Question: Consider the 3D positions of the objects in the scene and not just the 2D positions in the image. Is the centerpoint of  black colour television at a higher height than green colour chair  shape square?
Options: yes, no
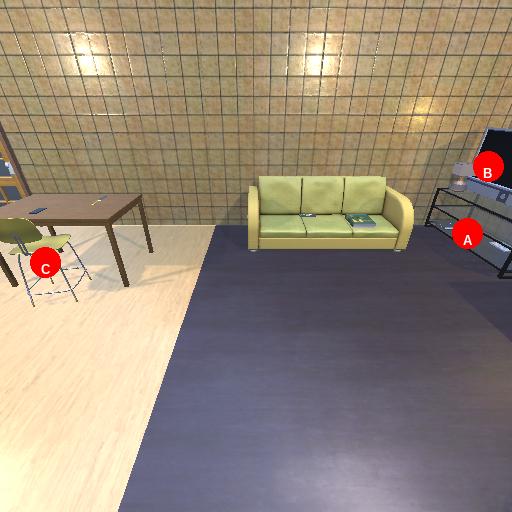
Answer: yes